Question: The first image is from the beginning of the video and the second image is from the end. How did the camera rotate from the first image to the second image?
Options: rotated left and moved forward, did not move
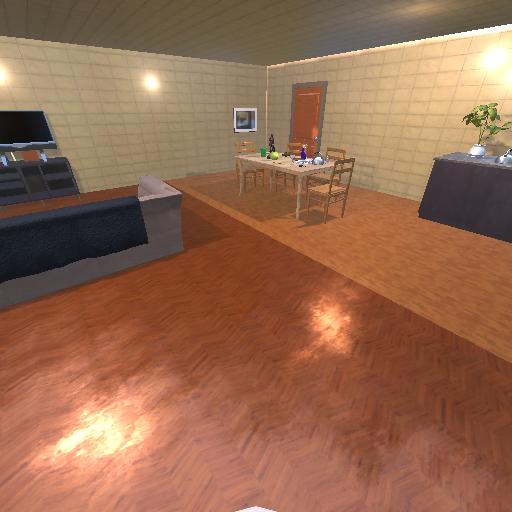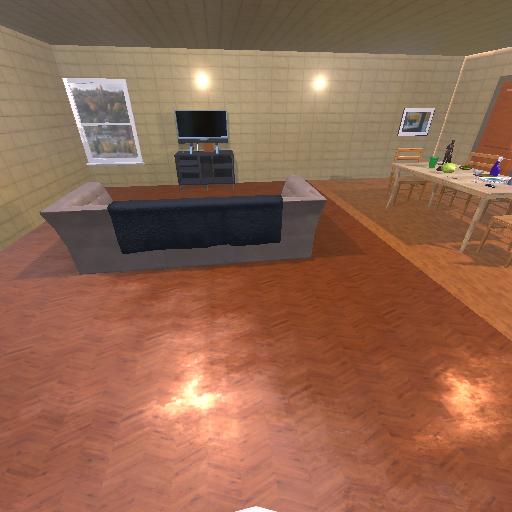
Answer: rotated left and moved forward